Field crop: maize
Growth stage: 2
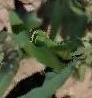
Species: maize